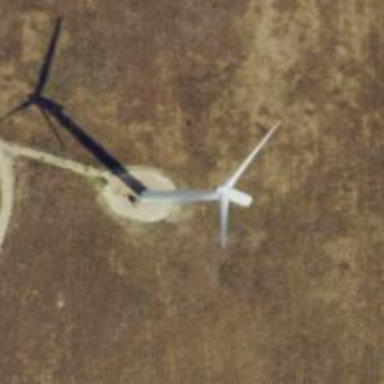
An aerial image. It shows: Wind generator powered by wind turbine.